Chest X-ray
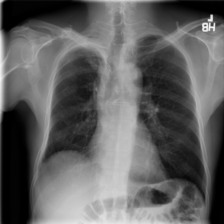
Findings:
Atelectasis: negative
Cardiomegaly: negative
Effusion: negative
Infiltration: negative
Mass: negative
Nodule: negative
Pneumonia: negative
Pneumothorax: negative
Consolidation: negative
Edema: negative
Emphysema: negative
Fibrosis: negative
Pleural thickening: negative
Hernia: negative